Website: bh-photo
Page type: payment
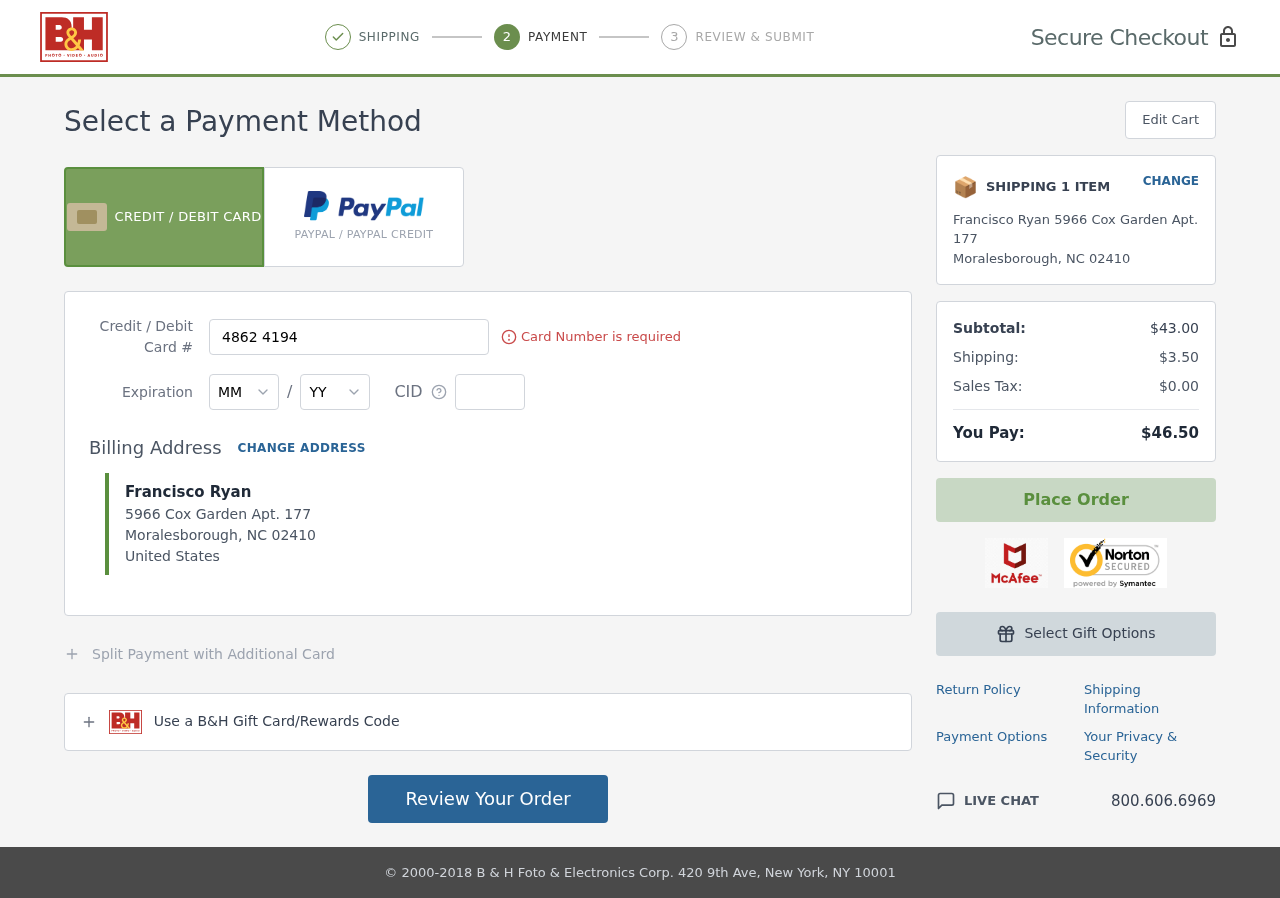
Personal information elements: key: PII_CARD_CVV
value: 243
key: PII_CARD_EXPIRY_MONTH
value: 11
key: PII_CARD_EXPIRY_YEAR
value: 27
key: PII_CARD_NUMBER
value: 4862 4194 3910 3608
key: PII_CITY
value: Moralesborough
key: PII_COUNTRY
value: United States
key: PII_FULLNAME
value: Francisco Ryan
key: PII_POSTCODE
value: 02410
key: PII_STATE_ABBR
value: NC
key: PII_STREET
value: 5966 Cox Garden Apt. 177
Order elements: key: ORDER_NUM_ITEMS
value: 1
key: ORDER_SUBTOTAL
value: $43.00
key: ORDER_SHIPPING_COST
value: $3.50
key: ORDER_TAX
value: $0.00
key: ORDER_TOTAL
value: $46.50